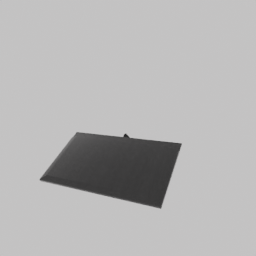
Label: electronics